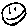
Label: smiley face